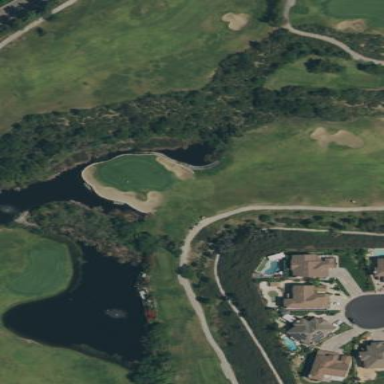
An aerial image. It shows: Water hazard on golf course. The hazard is natural water feature.